Aerial crown-view tile of a tropical tree (Barro Colorado Island, Panama), acquired 20241112:
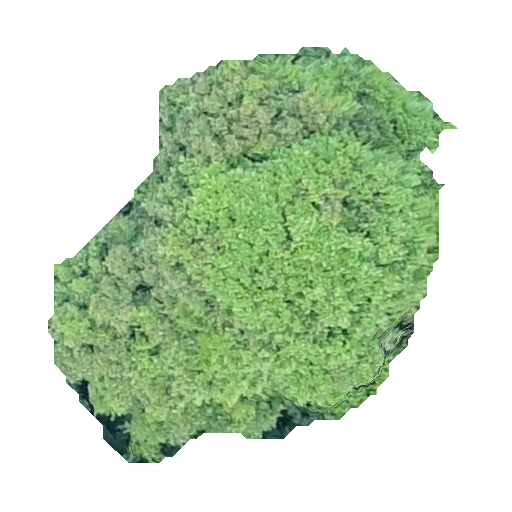
Species: Prioria copaifera
GBIF accepted scientific name: Prioria copaifera
Crown area: 179.582 m²